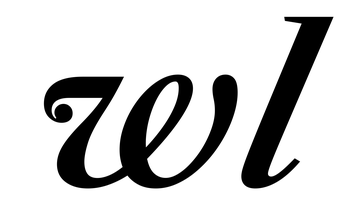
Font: LibreCaslonText-Italic_SemiBold_Italic